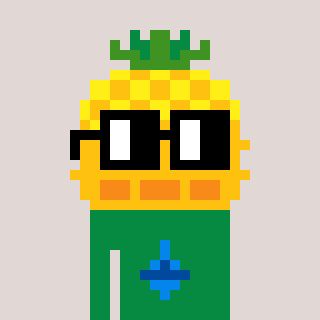
a pixel art character with square black glasses, a pineapple-shaped head and a green-colored body on a warm background